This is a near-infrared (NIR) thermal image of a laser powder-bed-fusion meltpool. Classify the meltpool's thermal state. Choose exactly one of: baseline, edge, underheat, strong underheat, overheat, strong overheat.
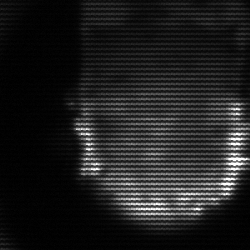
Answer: baseline